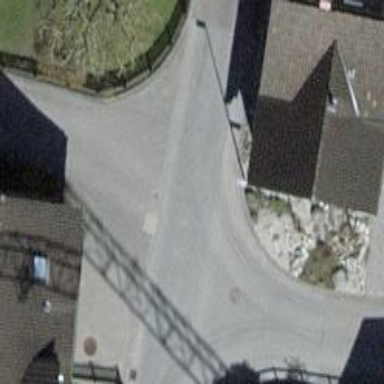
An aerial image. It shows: Smoothly paved residential road.